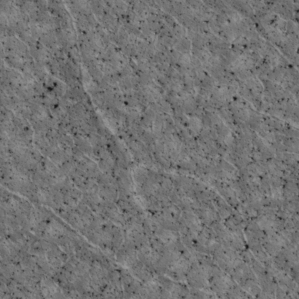
Label: non_frost